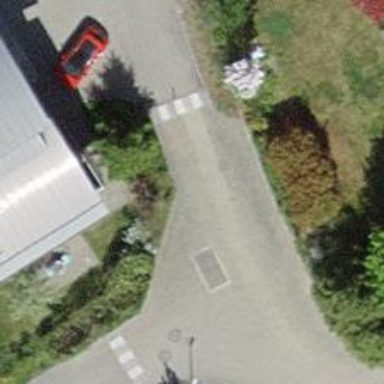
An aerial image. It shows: Bollard barrier.